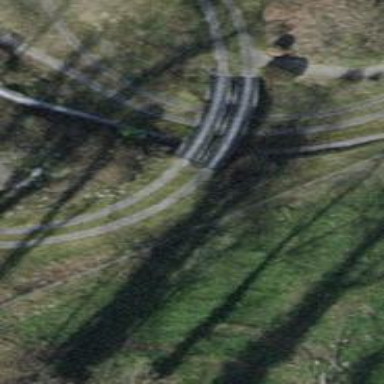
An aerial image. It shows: Miniature railway bridge.